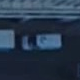
Vehicle type: Medium Vehicle